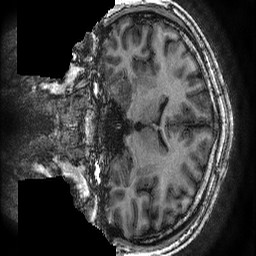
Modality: T1w
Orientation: coronal
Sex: male
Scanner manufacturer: ge
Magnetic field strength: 3 T
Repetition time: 0.0077 s
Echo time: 0.003436 s